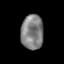
Tissue: prostate
Cell type: B cells
Senescence score: 0.292
Nuclear area (px): 757
Mean DAPI intensity: 128.538